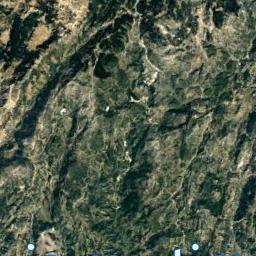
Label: mountain